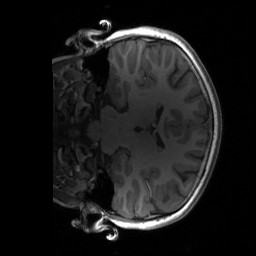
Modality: T1w
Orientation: coronal
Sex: female
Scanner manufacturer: siemens
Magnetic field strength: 3 T
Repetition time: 1.9 s
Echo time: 0.00243 s